Aerial crown-view tile of a tropical tree (Barro Colorado Island, Panama), acquired 20240611:
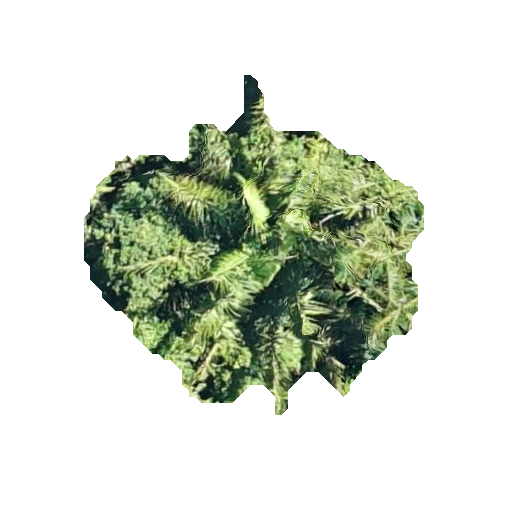
Species: Attalea butyracea
GBIF accepted scientific name: Attalea butyracea
Crown area: 111.025 m²